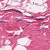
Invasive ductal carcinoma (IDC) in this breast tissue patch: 0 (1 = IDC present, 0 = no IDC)